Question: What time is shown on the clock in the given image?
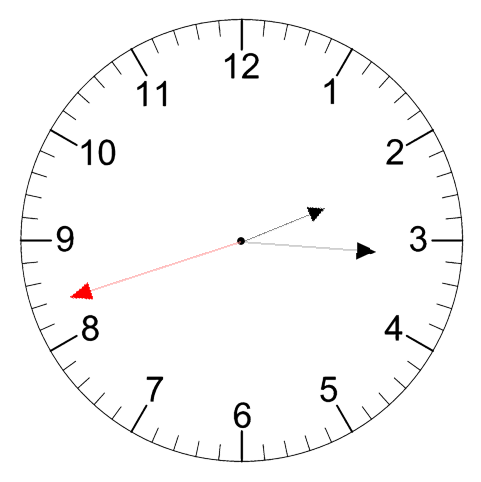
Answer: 02:15:42